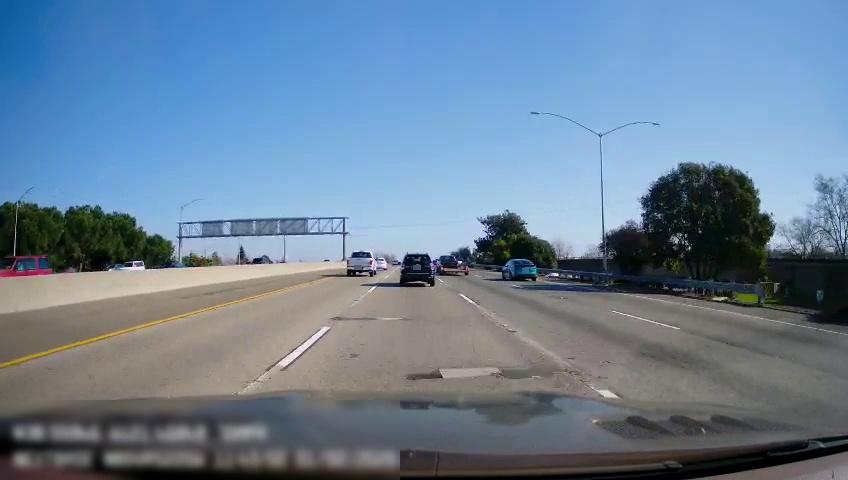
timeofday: Day
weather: Sunny
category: Vehicles | SUV
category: Vehicles | Car
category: Vehicles | SUV
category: Vehicles | Car
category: Drivable Space
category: Vehicles | Car
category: Vehicles | Truck
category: Vehicles | Car
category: Vehicles | Truck
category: Vehicles | Other LV
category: Vehicles | SUV
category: Lanes | Current Lane
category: Lanes | Current Lane
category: Lanes | Alternate Lane
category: Lanes | Alternate Lane
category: Lanes | Alternate Lane
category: Traffic | Signs
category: Traffic | Signs
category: Traffic | Signs
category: Traffic | Signs